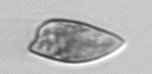
Label: Prorocentrum_dentatum